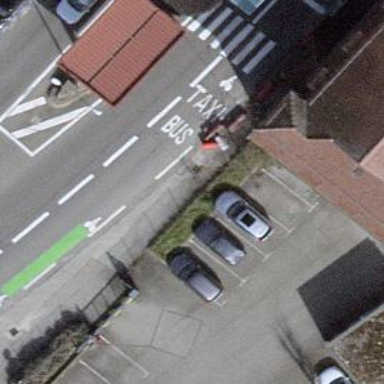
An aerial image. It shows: Asphalt road with primary highway designation. There is bus lane on the right and shared bus and cycle lane on the right.